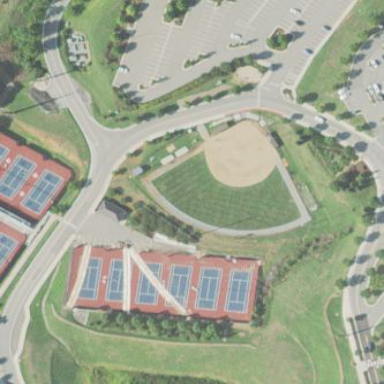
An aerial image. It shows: Grass pitch designated for softball.